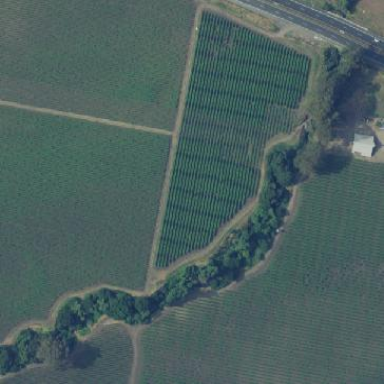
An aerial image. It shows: Vineyard with wine grapes as the crop.